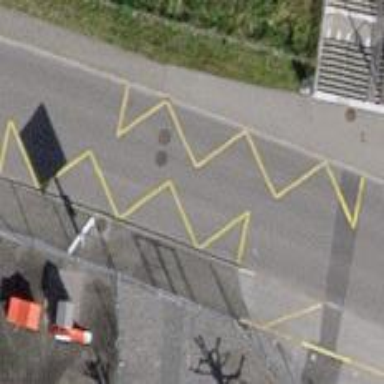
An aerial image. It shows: Bus stop with stop position for public transport.